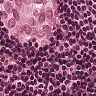
Metastatic tissue present: yes